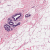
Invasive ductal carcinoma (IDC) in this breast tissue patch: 0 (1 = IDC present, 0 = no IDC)